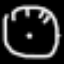
Label: clock